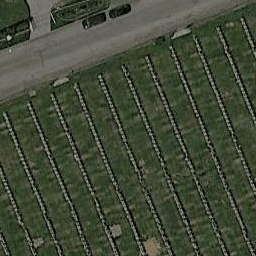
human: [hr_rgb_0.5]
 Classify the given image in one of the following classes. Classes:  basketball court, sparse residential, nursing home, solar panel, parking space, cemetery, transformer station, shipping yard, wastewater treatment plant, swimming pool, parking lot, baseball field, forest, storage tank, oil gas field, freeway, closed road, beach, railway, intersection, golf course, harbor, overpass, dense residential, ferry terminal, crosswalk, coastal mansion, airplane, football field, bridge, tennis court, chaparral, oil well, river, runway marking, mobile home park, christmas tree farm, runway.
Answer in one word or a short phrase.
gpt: cemetery